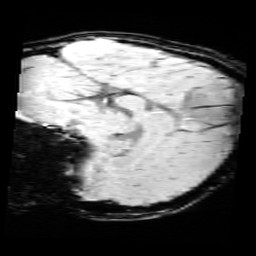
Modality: SWI
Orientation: sagittal
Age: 9
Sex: male
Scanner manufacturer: siemens
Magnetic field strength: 3 T
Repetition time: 0.027 s
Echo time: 0.02 s